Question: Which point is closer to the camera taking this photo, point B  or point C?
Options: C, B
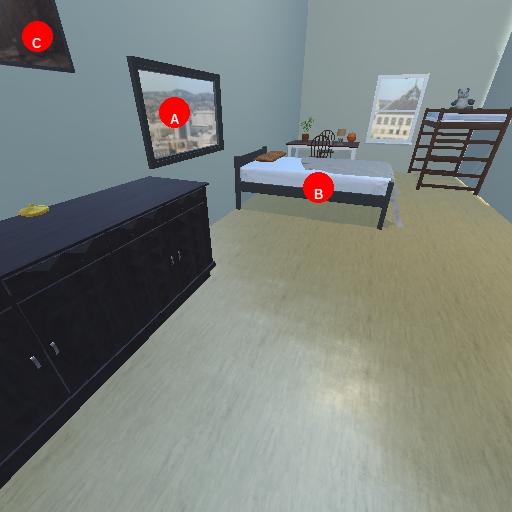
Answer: C